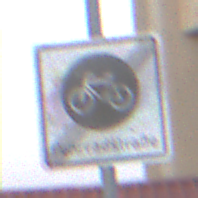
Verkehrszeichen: EndeFahrradstrasse
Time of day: SunriseSunset
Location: Outdoor (Suburban)
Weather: Clear
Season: NotSpecified
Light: Natural